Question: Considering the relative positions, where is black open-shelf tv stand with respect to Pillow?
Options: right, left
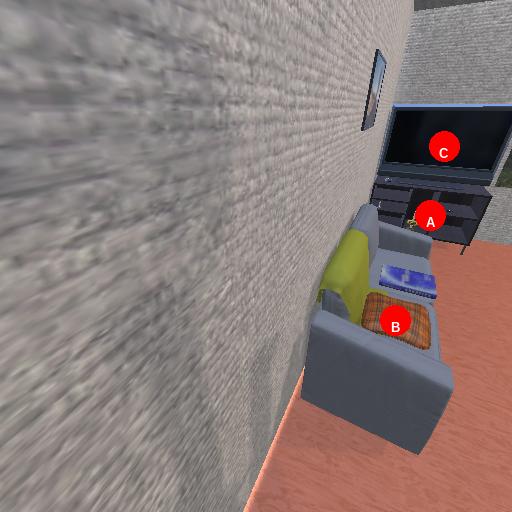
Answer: right